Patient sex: M
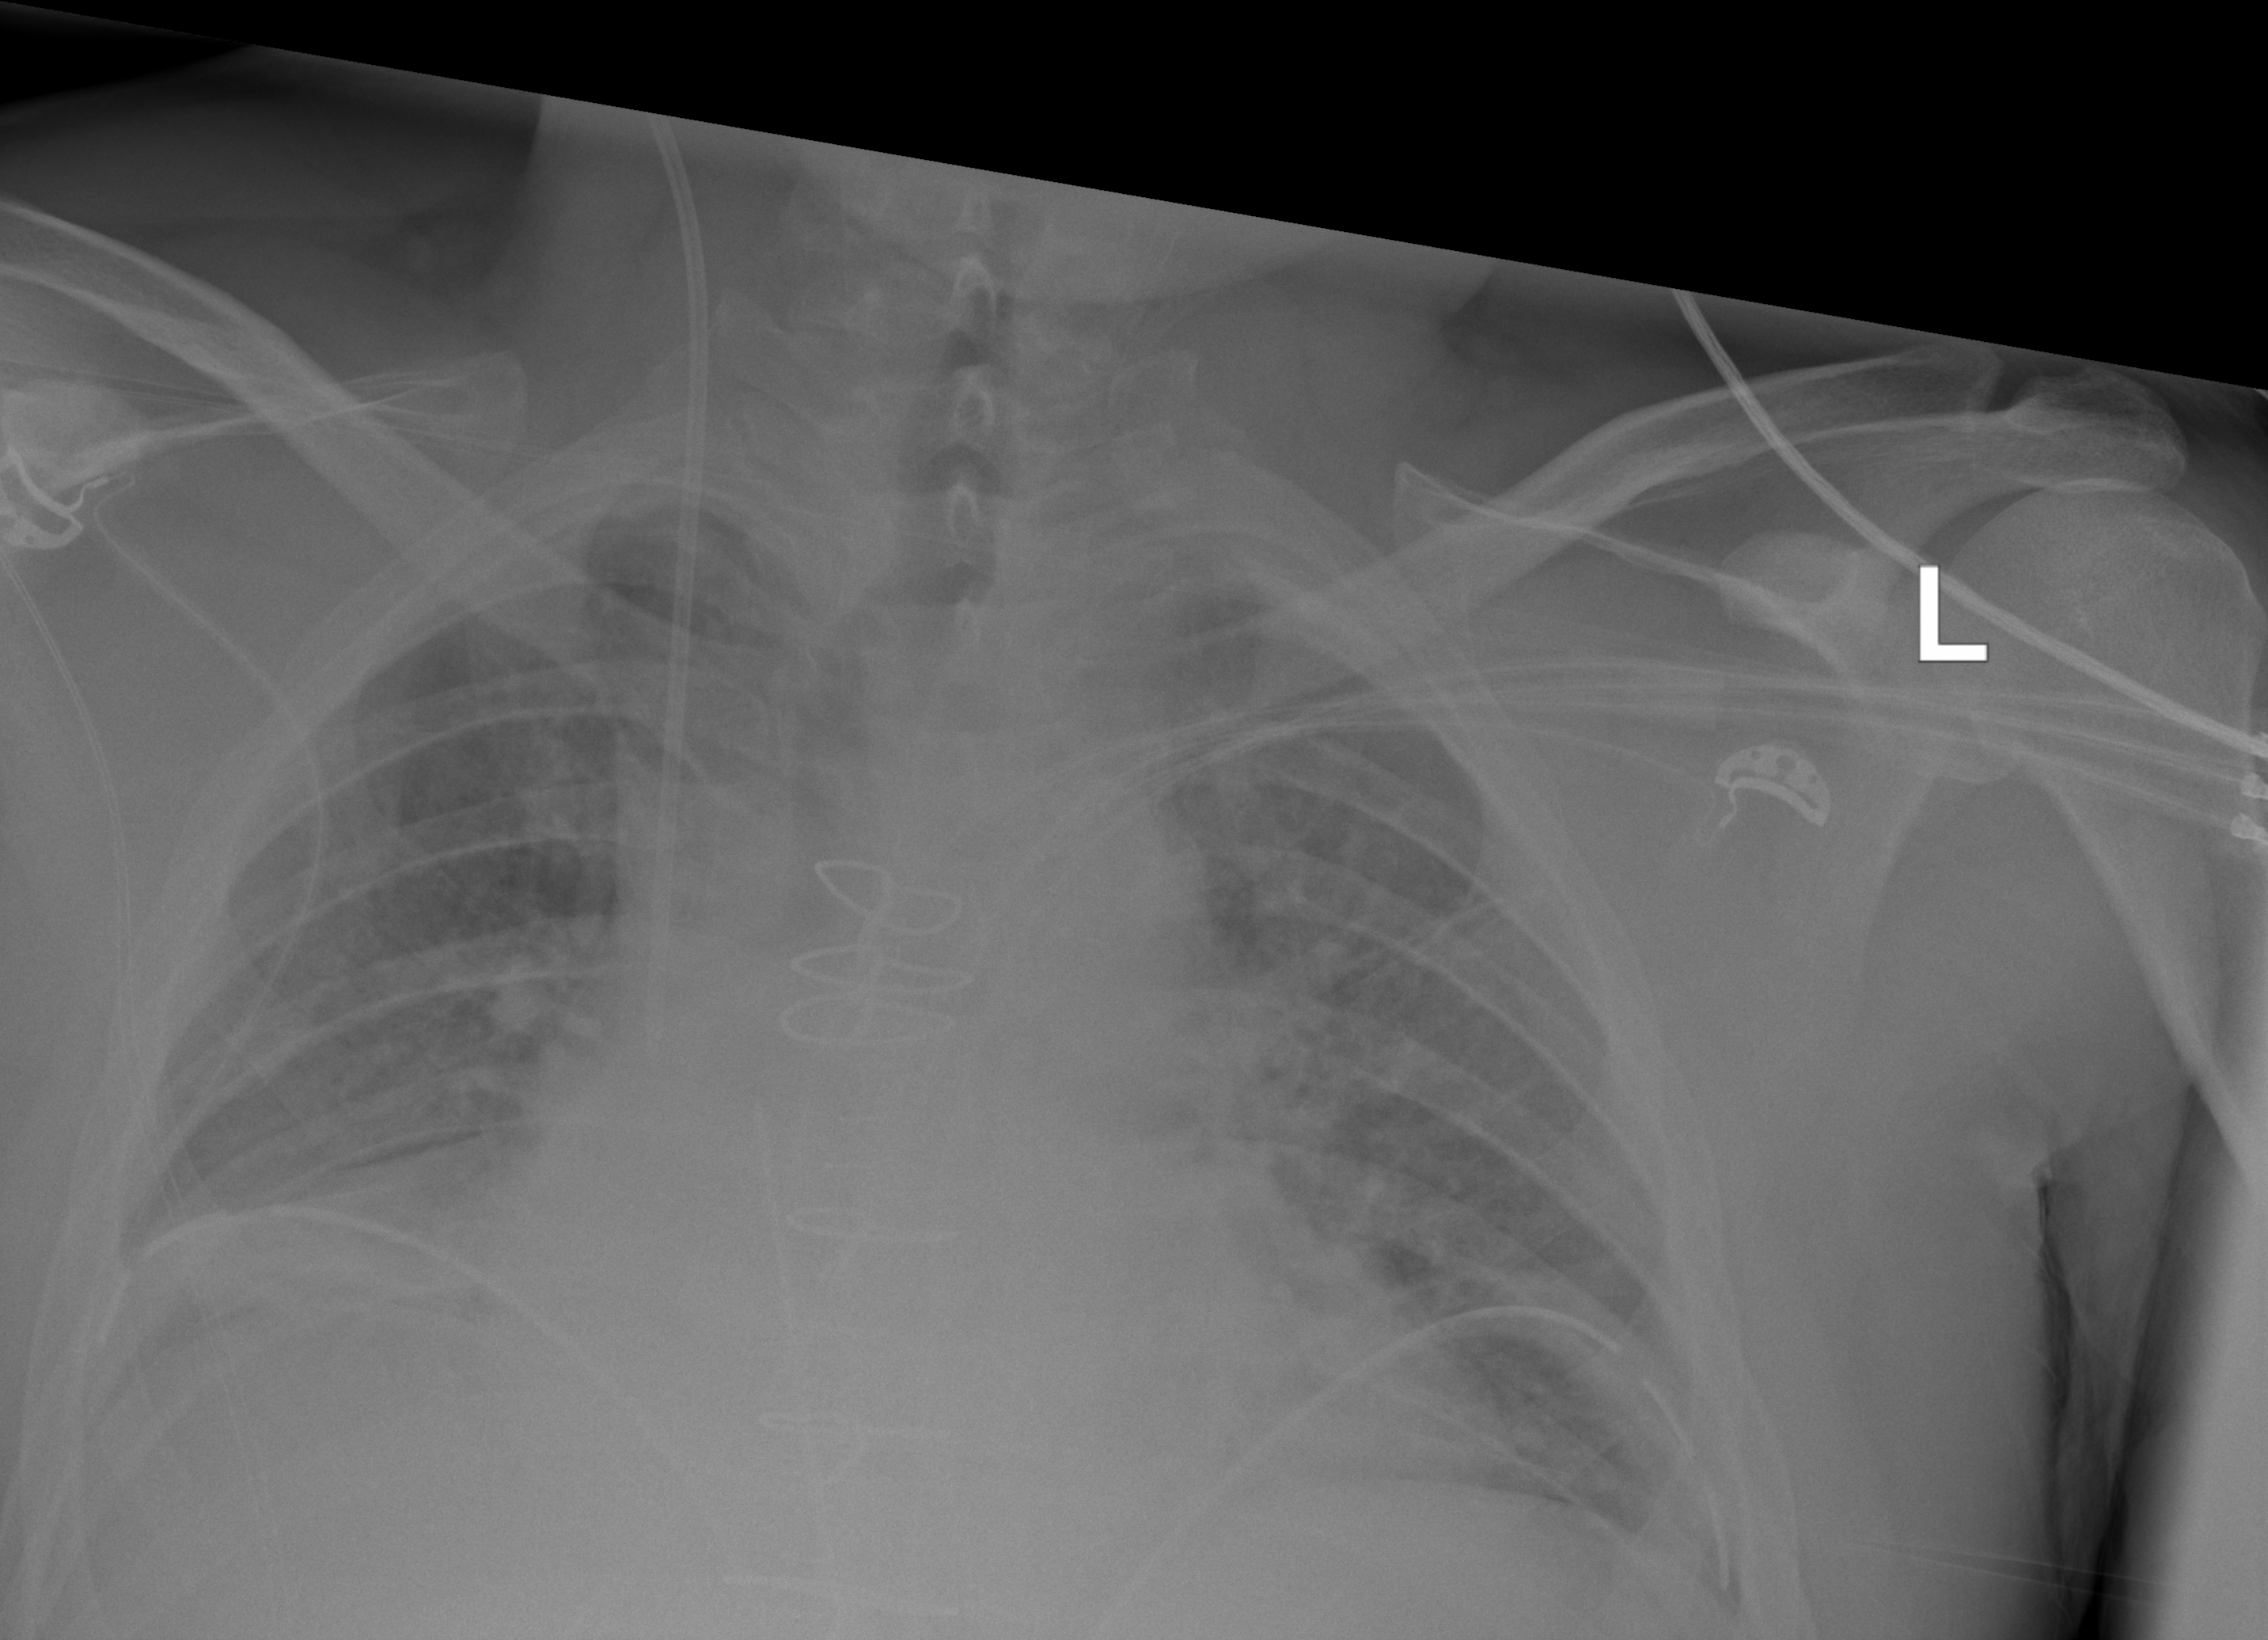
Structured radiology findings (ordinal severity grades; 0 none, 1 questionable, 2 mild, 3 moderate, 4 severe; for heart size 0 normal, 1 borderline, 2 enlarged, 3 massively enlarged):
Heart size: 2
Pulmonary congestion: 2
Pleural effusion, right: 2
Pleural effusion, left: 1
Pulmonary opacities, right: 3
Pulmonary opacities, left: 3
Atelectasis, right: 2
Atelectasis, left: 2